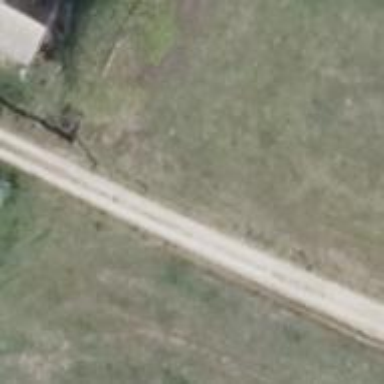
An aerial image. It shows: Residential road.